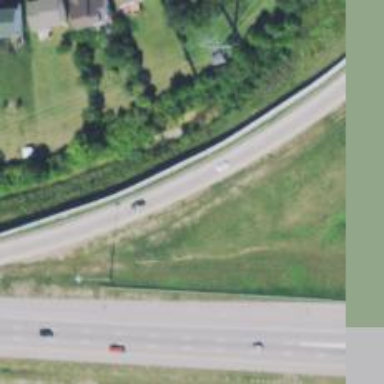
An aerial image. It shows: Motorway link with embankment.